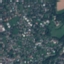
Label: Residential